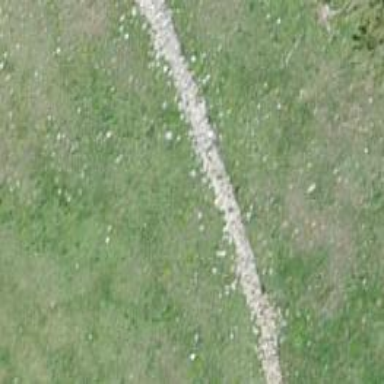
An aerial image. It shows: Wall made of dry stone.